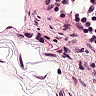
Metastatic tissue present: no